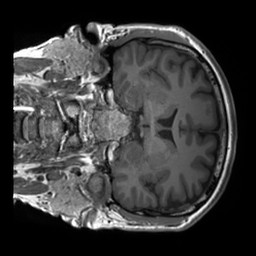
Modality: T1w
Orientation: coronal
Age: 32
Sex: male
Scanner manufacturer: siemens
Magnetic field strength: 3 T
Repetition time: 1.8 s
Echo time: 0.00232 s